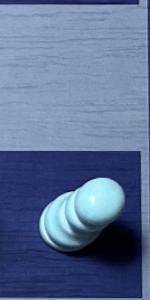
Label: Pawn_White